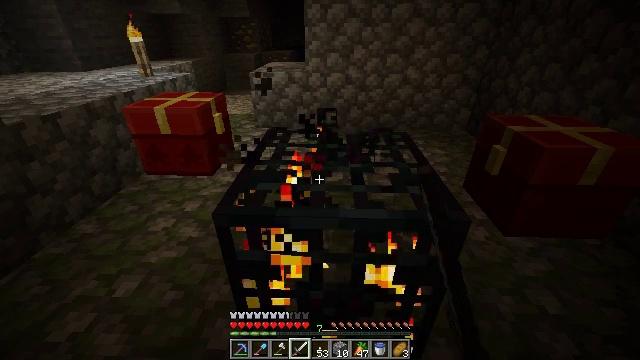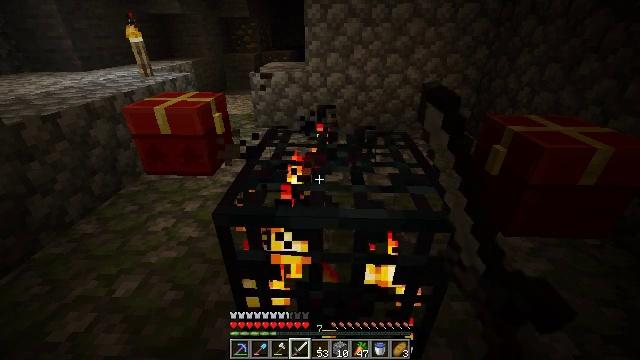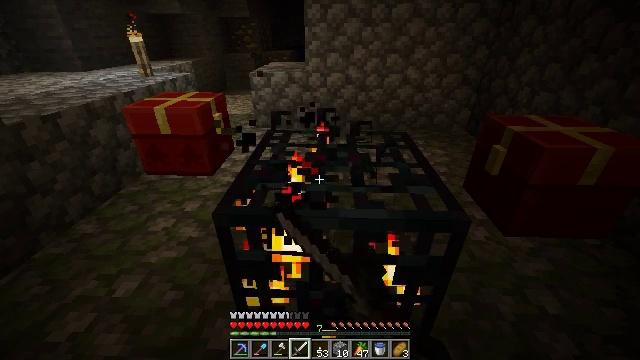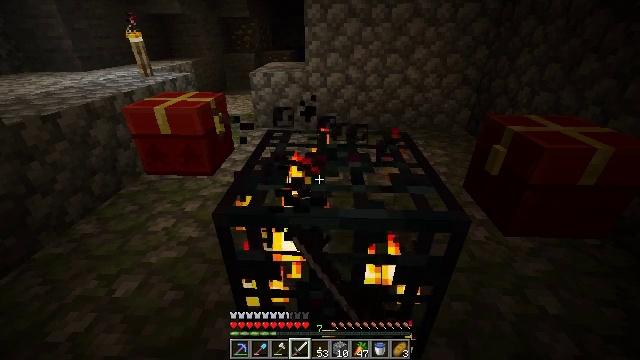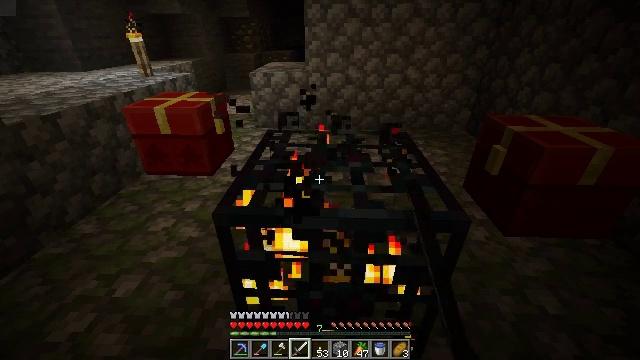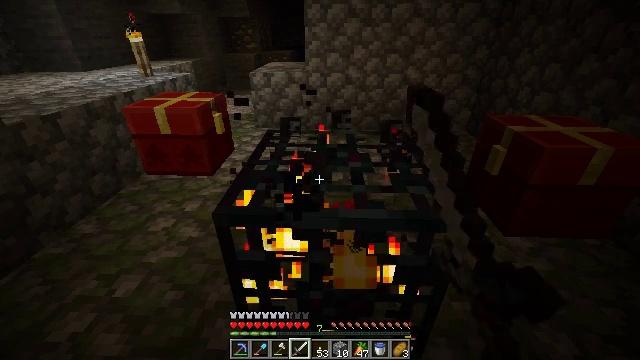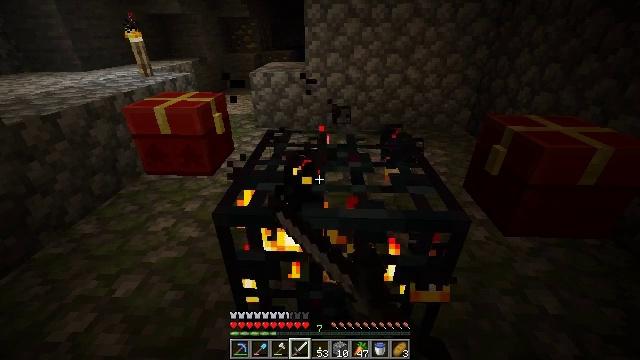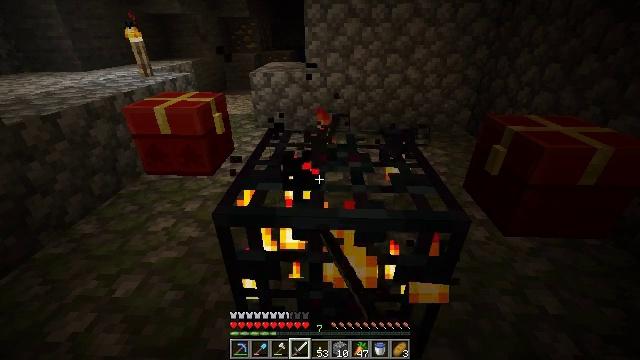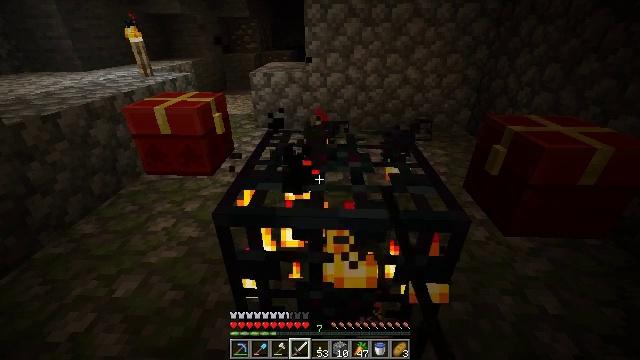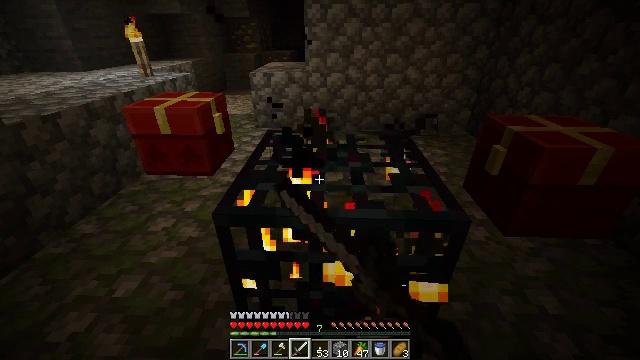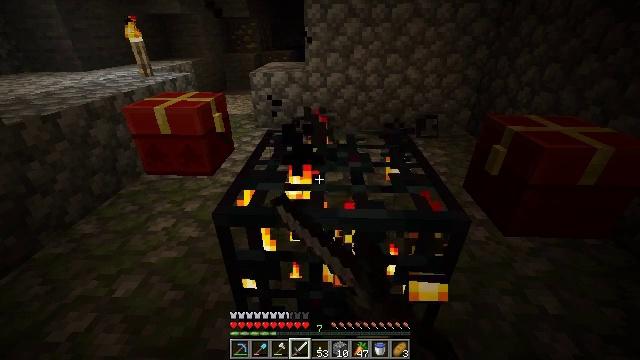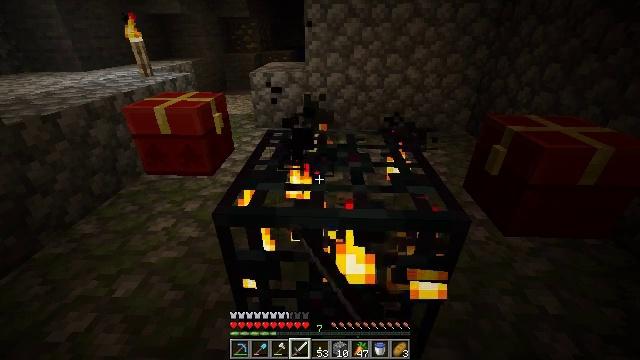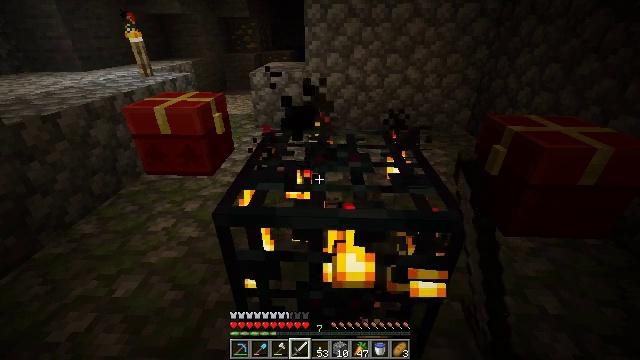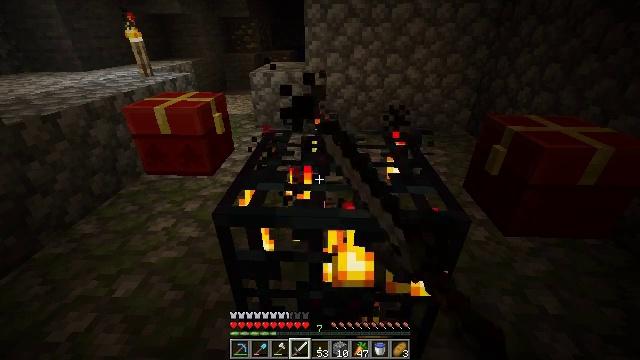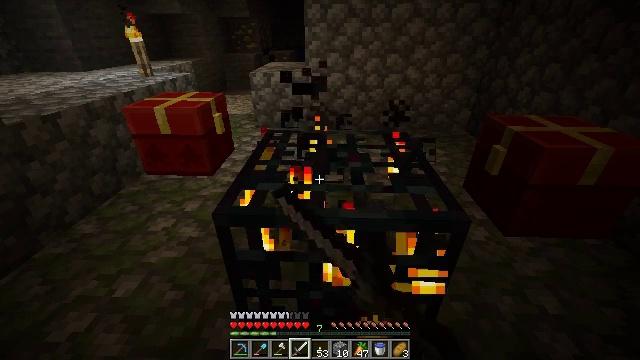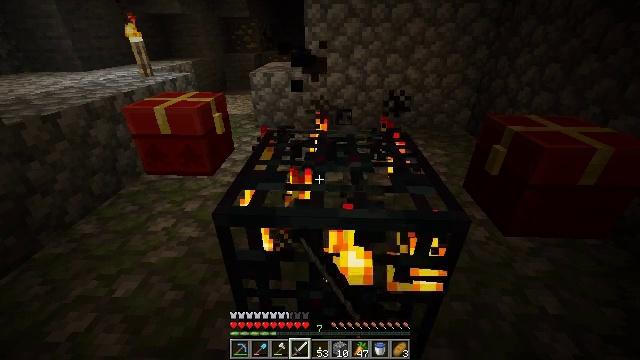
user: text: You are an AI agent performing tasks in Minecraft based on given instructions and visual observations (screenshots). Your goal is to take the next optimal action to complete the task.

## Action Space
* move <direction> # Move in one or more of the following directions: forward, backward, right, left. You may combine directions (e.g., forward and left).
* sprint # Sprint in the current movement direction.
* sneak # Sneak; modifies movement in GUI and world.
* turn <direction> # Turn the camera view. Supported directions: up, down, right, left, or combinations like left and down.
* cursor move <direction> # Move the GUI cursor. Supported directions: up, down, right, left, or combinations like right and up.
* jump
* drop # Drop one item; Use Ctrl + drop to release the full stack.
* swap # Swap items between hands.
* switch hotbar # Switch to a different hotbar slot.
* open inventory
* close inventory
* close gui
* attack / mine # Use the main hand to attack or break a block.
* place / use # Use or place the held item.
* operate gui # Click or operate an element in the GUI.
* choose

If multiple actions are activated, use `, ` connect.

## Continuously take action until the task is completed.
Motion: motion action
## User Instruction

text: Collect the spawner block.
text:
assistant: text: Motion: attack / mine
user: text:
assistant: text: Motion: attack / mine
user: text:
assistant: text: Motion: attack / mine
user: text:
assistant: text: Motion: attack / mine
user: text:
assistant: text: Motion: attack / mine
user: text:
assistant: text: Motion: attack / mine
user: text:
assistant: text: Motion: attack / mine
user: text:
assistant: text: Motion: attack / mine
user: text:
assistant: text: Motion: attack / mine
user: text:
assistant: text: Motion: attack / mine
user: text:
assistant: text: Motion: attack / mine
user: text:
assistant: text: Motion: attack / mine
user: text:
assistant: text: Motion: attack / mine
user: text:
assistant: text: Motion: attack / mine
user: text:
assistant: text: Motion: attack / mine
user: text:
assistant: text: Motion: attack / mine
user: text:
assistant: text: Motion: attack / mine
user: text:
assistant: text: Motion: attack / mine
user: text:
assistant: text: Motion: attack / mine
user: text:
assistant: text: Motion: attack / mine
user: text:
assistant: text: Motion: attack / mine
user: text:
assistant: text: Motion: attack / mine
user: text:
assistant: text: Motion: attack / mine
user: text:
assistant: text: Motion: attack / mine
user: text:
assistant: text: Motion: attack / mine
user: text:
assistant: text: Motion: attack / mine
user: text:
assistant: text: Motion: attack / mine
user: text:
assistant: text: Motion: attack / mine
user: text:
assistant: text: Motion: attack / mine
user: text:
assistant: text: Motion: attack / mine